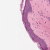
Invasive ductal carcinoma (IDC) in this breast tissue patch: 0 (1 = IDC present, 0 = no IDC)